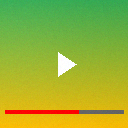
Screen state: on